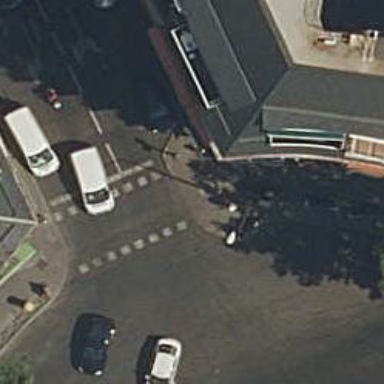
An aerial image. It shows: Pedestrian crossing with traffic signals.